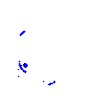
Particle: kaon